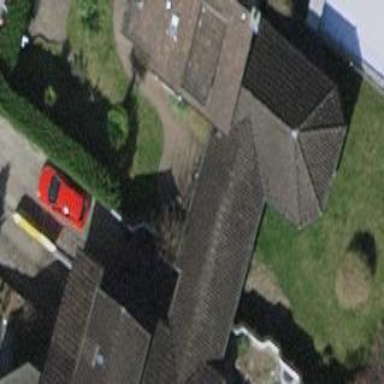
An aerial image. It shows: View of roof of building.